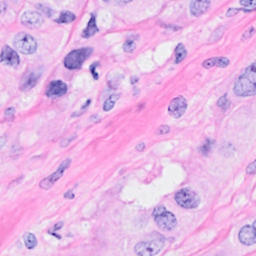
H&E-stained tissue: Breast